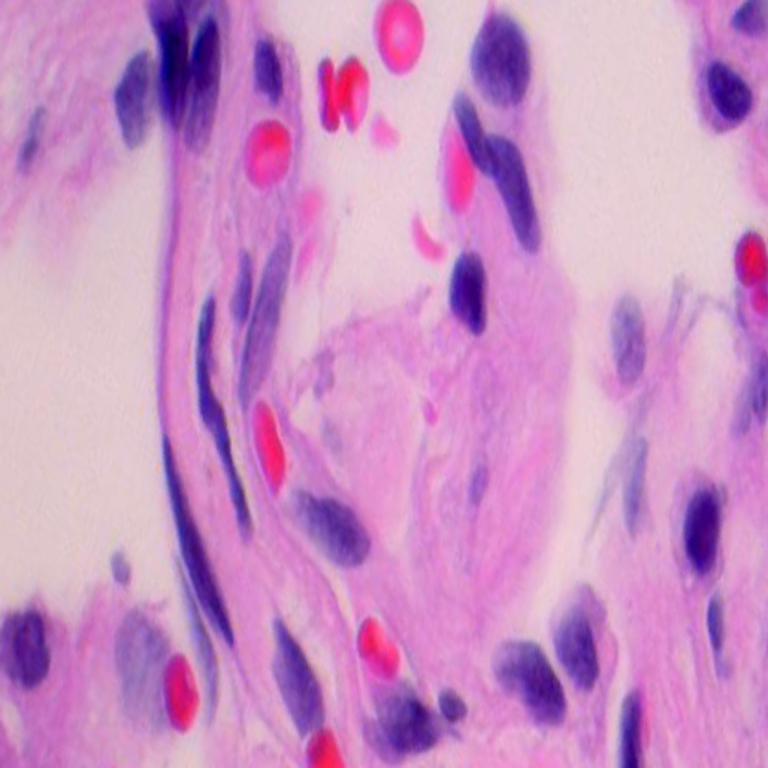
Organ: lung
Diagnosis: benign